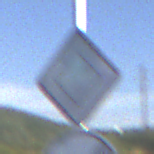
Verkehrszeichen: Vorfahrtsstrasse
Zusatzzeichen unten: EndeSaemtlicherBegrenzungen
Umgebung: Outdoor, RoadRail
Tageszeit: MorningAfternoon
Wetter: PartlyCloudy
Licht: Natural
Jahreszeit: NotSpecified
Kontrast: HighContrast